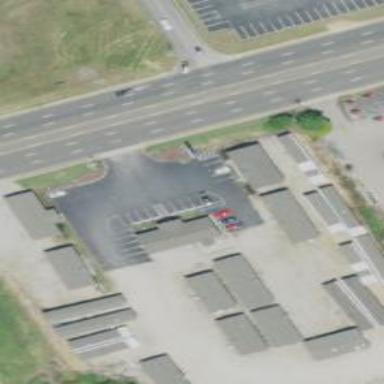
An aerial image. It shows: Parking area with asphalt surface.